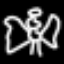
Label: angel